Question: I'm using automatic php class to gets the keywords from my website page content
and the out put is exactly like
'''
$text = "blah word1 blah word2 blah word3 blah"
$keywords = "word1, word2, word3";
'''

and let suppose i've
'''
$url = "http://www.some_site.com";
'''
i've gonna convert all that keywords that inside my text content into links by adding those keywords into array as follow
'''
$keyword_array = array(
"word1" => $url,
"word2" => $url,
"word3" => $url
);
'''
The question now is how then to convert
'''
$keywords = "word1, word2, word3";
'''
into
'''
$keyword_array = array(
"word1" => $url",
"word2" => $url,
"word3" => $url
);
'''
since content and keywords indeed differ from page to page and can't do manually !
I've been thinking of using 'explode' for '$keywords' but i don't know how to do it
any help ~ thanks
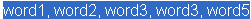
Answer: Assuming that the URL is the same for all keywords:
'''
$keywords = "word1, word2, word3";
$url = "your url goes here";
$keyarr = array_map('trim', explode(",", $keywords));
$keyarr = array_combine($keyarr, array_fill(0, count($keyarr), $url));
'''
As an added bonus, this will work correctly regardless of the presence of spaces near the commas in the keyword list.
<URL>.